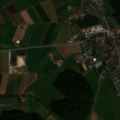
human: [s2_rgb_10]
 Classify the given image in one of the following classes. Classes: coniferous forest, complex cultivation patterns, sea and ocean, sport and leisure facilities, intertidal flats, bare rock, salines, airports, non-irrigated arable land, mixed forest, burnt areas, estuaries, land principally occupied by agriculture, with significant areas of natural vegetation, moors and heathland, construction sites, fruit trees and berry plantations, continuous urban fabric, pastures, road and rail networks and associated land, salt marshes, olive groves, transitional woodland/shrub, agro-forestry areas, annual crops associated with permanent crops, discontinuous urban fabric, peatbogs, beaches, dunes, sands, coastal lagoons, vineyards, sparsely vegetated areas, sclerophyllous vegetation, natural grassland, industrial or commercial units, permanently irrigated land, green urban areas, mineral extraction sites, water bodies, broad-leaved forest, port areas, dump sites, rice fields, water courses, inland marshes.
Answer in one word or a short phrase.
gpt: discontinuous urban fabric, non-irrigated arable land, broad-leaved forest, mixed forest